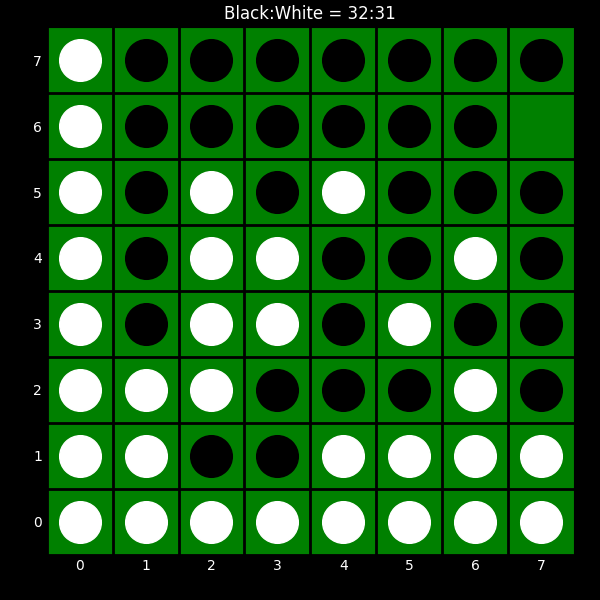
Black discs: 32
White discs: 31